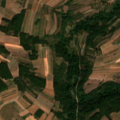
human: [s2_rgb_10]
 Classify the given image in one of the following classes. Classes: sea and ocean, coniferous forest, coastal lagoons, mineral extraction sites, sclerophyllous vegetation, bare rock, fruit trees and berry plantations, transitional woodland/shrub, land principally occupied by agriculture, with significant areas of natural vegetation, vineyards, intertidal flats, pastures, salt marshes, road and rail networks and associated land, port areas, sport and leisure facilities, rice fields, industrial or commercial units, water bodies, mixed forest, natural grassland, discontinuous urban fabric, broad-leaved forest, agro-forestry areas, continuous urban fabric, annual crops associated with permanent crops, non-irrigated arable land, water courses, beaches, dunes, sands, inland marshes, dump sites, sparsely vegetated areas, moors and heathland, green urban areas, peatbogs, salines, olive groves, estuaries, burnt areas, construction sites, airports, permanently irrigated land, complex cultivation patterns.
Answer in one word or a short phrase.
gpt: discontinuous urban fabric, non-irrigated arable land, complex cultivation patterns, broad-leaved forest